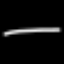
Label: line